Question: I used 'QSS' to style a 'QPushButton'. I wanted to use two images to be set as the background-image. One for normal state & one when the button is pressed. But image shows with a border around it.
My code:
'''
QPushButton{
background-image: url();
border-image: url(images/back/up.png);
color:rgb(255,255,255);
border-width: 2px;
border-radius: 22px;
}
QPushButton::pressed {
border-image:url(images/back/up1.png);
border-width: 2px;
background-image: url();
color:rgb(255,255,255);
}
'''

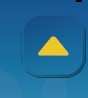
Answer: Try following style snippet. You only need to change the 'background-image' during the ':pressed' state.
'''
QPushButton{
background-image: url(images/back/up.png);
color:rgb(255,255,255);
border-width: 2px;
border-radius: 22px;
}
QPushButton::pressed {
background-image:url(images/back/up1.png);
}
'''